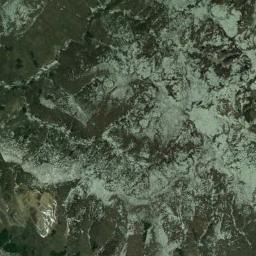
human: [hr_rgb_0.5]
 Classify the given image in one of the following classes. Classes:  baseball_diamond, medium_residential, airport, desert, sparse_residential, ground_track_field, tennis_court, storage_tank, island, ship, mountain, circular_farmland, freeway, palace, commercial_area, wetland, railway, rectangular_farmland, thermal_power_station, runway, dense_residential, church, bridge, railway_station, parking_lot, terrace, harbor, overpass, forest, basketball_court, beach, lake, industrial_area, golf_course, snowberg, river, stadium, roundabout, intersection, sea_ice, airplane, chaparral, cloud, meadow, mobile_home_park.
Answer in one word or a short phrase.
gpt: mountain